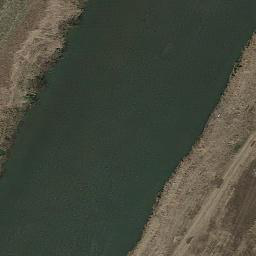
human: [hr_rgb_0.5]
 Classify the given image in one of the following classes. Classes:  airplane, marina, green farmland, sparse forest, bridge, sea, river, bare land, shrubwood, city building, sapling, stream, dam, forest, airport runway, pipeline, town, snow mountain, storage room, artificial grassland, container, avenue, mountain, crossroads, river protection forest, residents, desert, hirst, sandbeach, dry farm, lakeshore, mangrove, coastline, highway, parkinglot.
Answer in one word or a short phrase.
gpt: river